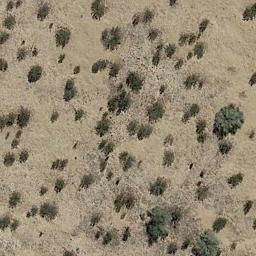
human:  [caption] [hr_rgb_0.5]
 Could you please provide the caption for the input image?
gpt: Some chaparrals of different sizes grow in the desert .

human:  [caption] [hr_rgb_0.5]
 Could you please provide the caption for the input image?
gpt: Chaparral is evenly distributed on the sand .

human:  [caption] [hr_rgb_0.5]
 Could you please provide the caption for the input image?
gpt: There are several trees and some weeds in this desert .

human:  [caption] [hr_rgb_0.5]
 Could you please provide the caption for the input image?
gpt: The chaparral is consist of sparse bushes on the desert .

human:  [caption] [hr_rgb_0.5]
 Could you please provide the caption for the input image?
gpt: The chaparral is thicker on the left than on the right .